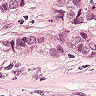
Metastatic tissue present: yes